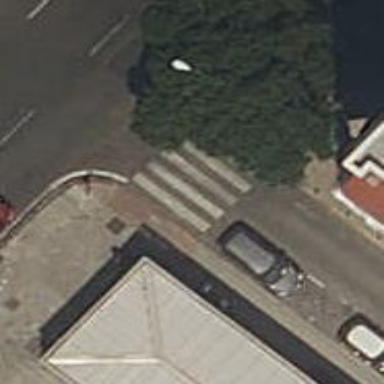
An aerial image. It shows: Footway with zebra crossing.